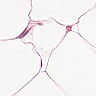
Metastatic tissue present: no